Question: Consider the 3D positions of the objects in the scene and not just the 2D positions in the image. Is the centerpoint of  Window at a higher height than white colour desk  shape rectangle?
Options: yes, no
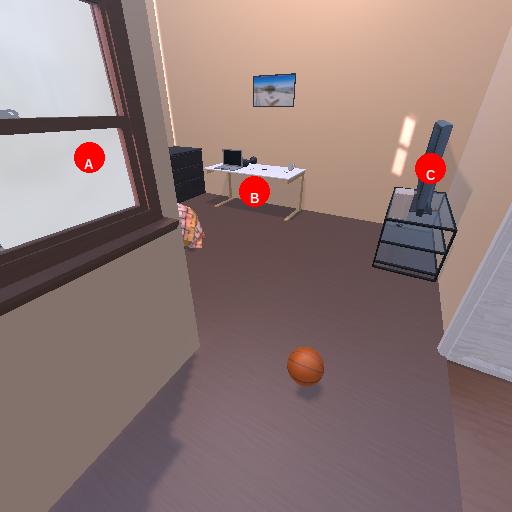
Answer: yes